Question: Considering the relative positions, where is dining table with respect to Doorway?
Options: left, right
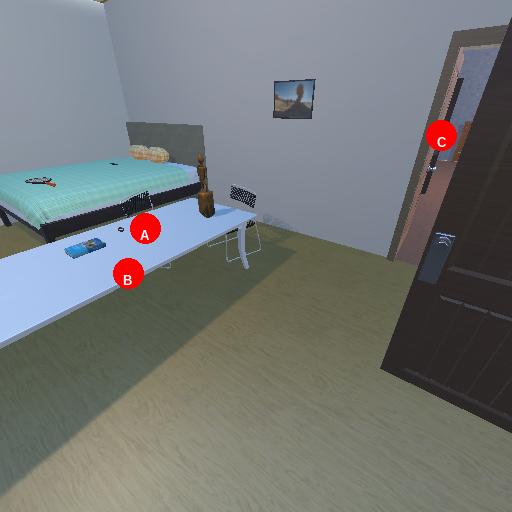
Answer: left